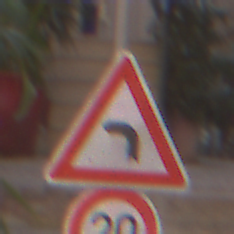
Verkehrszeichen: KurveLinks
Zusatzzeichen unten: Geschwindigkeit20
Umgebung: Outdoor, Urban
Tageszeit: MorningAfternoon
Wetter: Clear
Licht: Natural
Jahreszeit: NotSpecified
Kontrast: LowContrast